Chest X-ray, AP view. Patient: 47 years old, sex M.
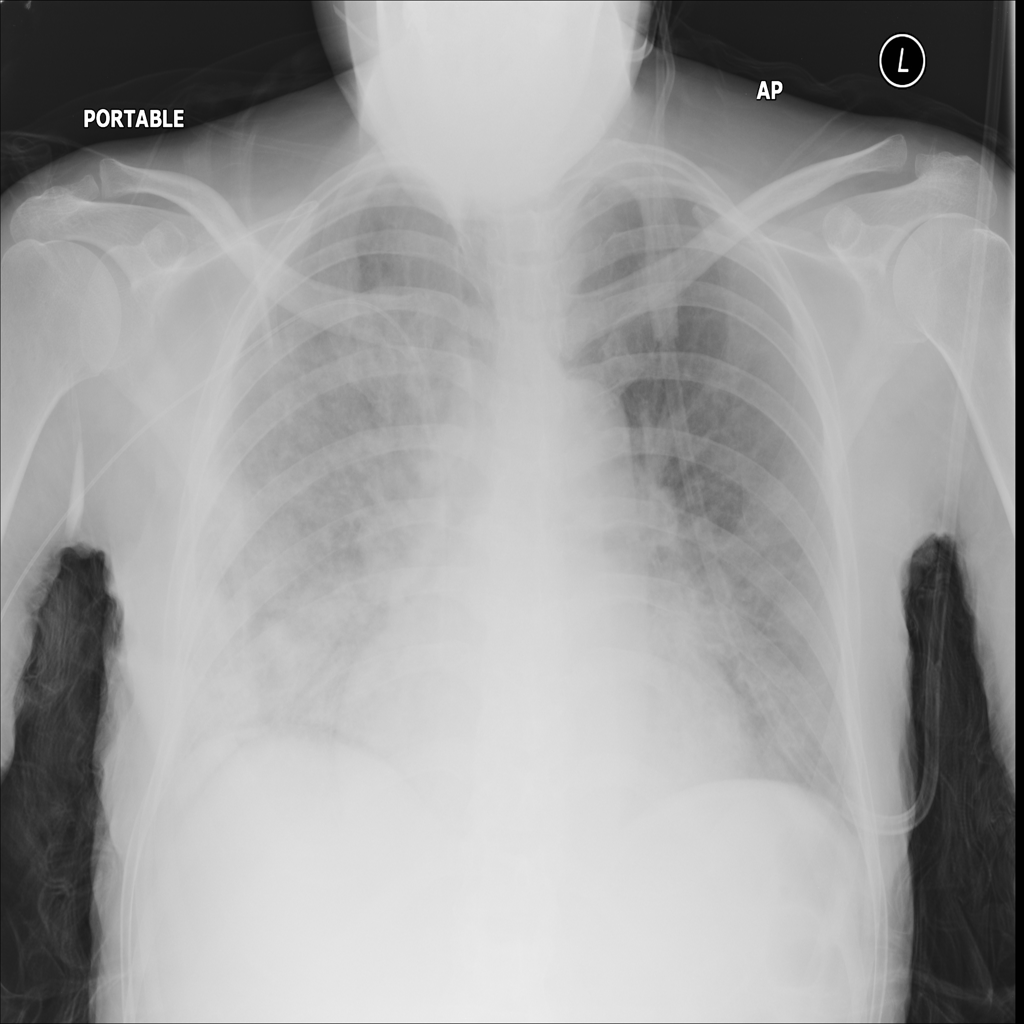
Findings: Cardiomegaly, Effusion, Infiltration